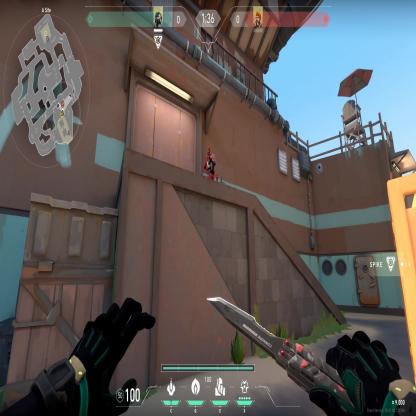
Label: enemy